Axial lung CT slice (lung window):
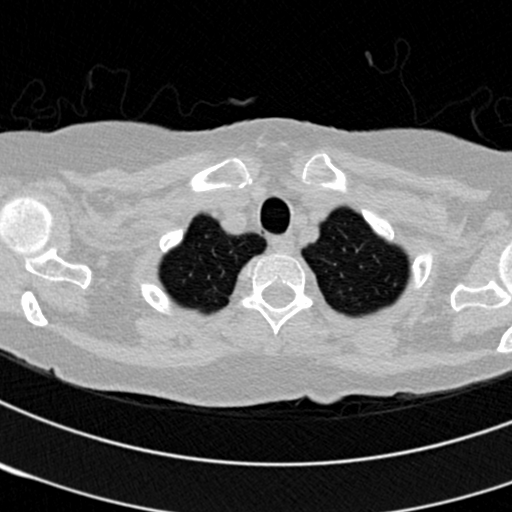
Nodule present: no